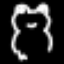
Label: frog